Question: I have a button in LWUIT Form, and I have an icon that should be drawn in this button, I want the icon to fill all the button space without leaving any white space between the button border and the icon in it, how could I do this ?
let's assume the icon is simply a green square, using the following code:
'''
Button button = new Button(Image.createImage("/green.JPG"));
form.addComponent(button);
'''
I got the following result :

How can I remove the surrounding the "green" icon of the button (I'll replace the whole icon image with another image to represent the focus state) ?
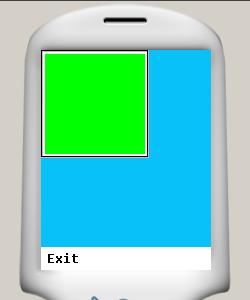
Answer: 1) The gap, which is the white border, between the content, the green icon, and the component boundary is called the . To fit the image with button boundaries, remove the padding in all direction (, , and ) in each of the component states, viz , , and .
So for unselected state it is
'''
button.getUnselectedStyle().setPadding(0, 0, 0, 0);
'''
do this for other state's of the button.
You might want to play around with the margin of the button to fit it suitably within the container.
---
2) To remove the border of the button call the below syntactic method for each component state
'''
button.get[ComponentState]Style().setBorder(null, false);
'''
In your case for focused state, 'button.getSelectedStyle().setBorder(null, false);'
---
3) To set the icon for the appropriate state of button use the following methods,
'''
button.setIcon(image);
button.setRollOverIcon(image);
button.setPressedIcon(image);
'''